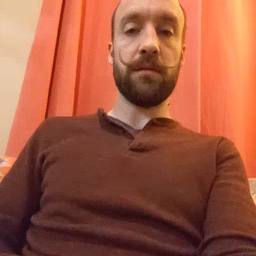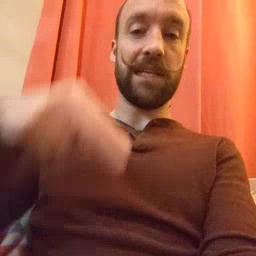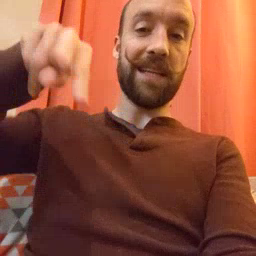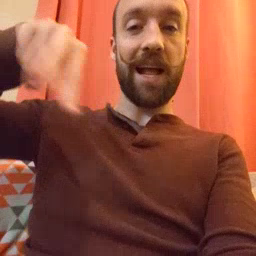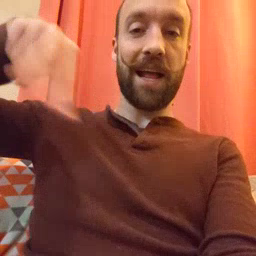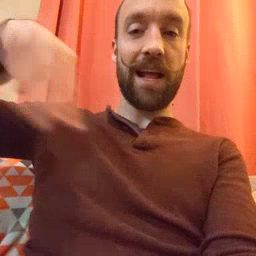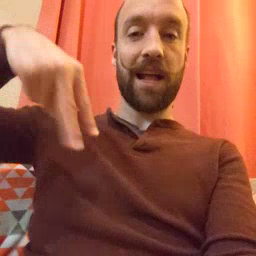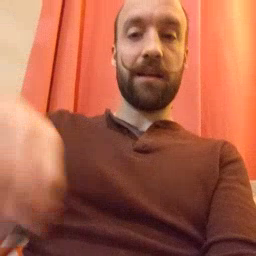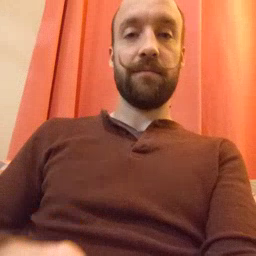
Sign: dance